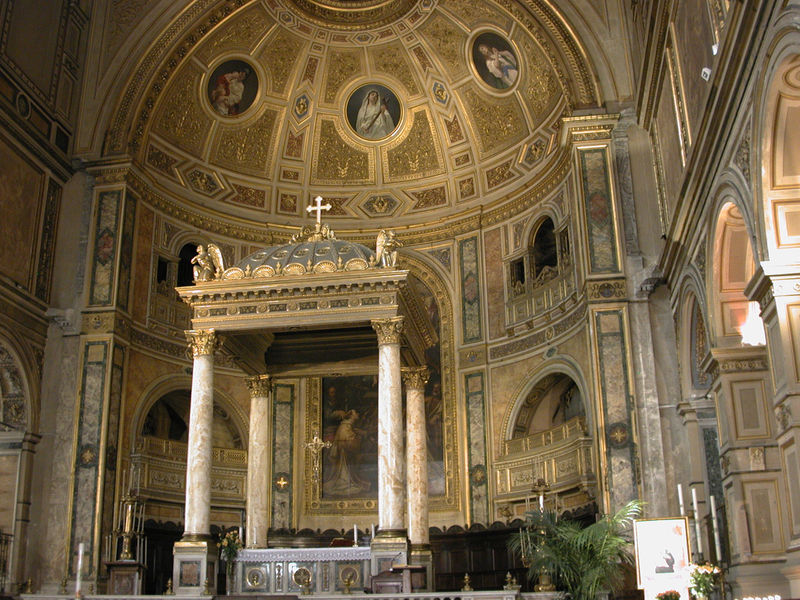
Titel: San Lorenzo in Damaso
Künstler: Donato Bramante
Standort: Rom, S. Lorenzo in Damaso (EU - I - Latium)
Schlagwörter: frau, marmor, säulen, bild, kirche, gold, klassizismus, rund, bilder, italien, kuppel, kerze, palme, foto, medaillon, bayern, kreuz, altar, kapitell, jesus, baldachin, löwe, korintisch, tabernakel, korintische kapitelle, korintische